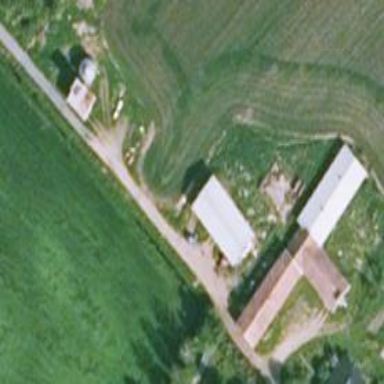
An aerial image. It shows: Farmyard area.